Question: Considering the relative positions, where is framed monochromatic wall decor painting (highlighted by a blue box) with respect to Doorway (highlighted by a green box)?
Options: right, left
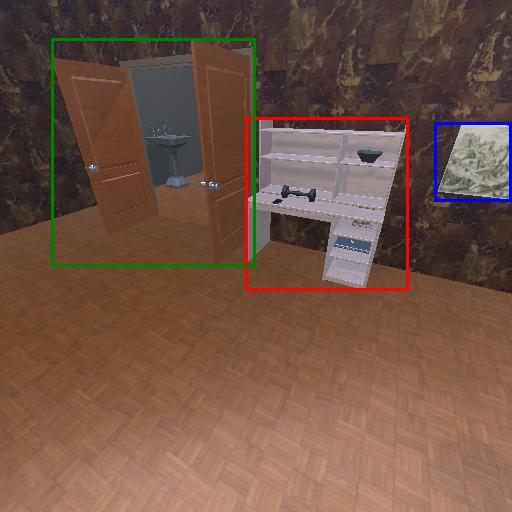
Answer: right